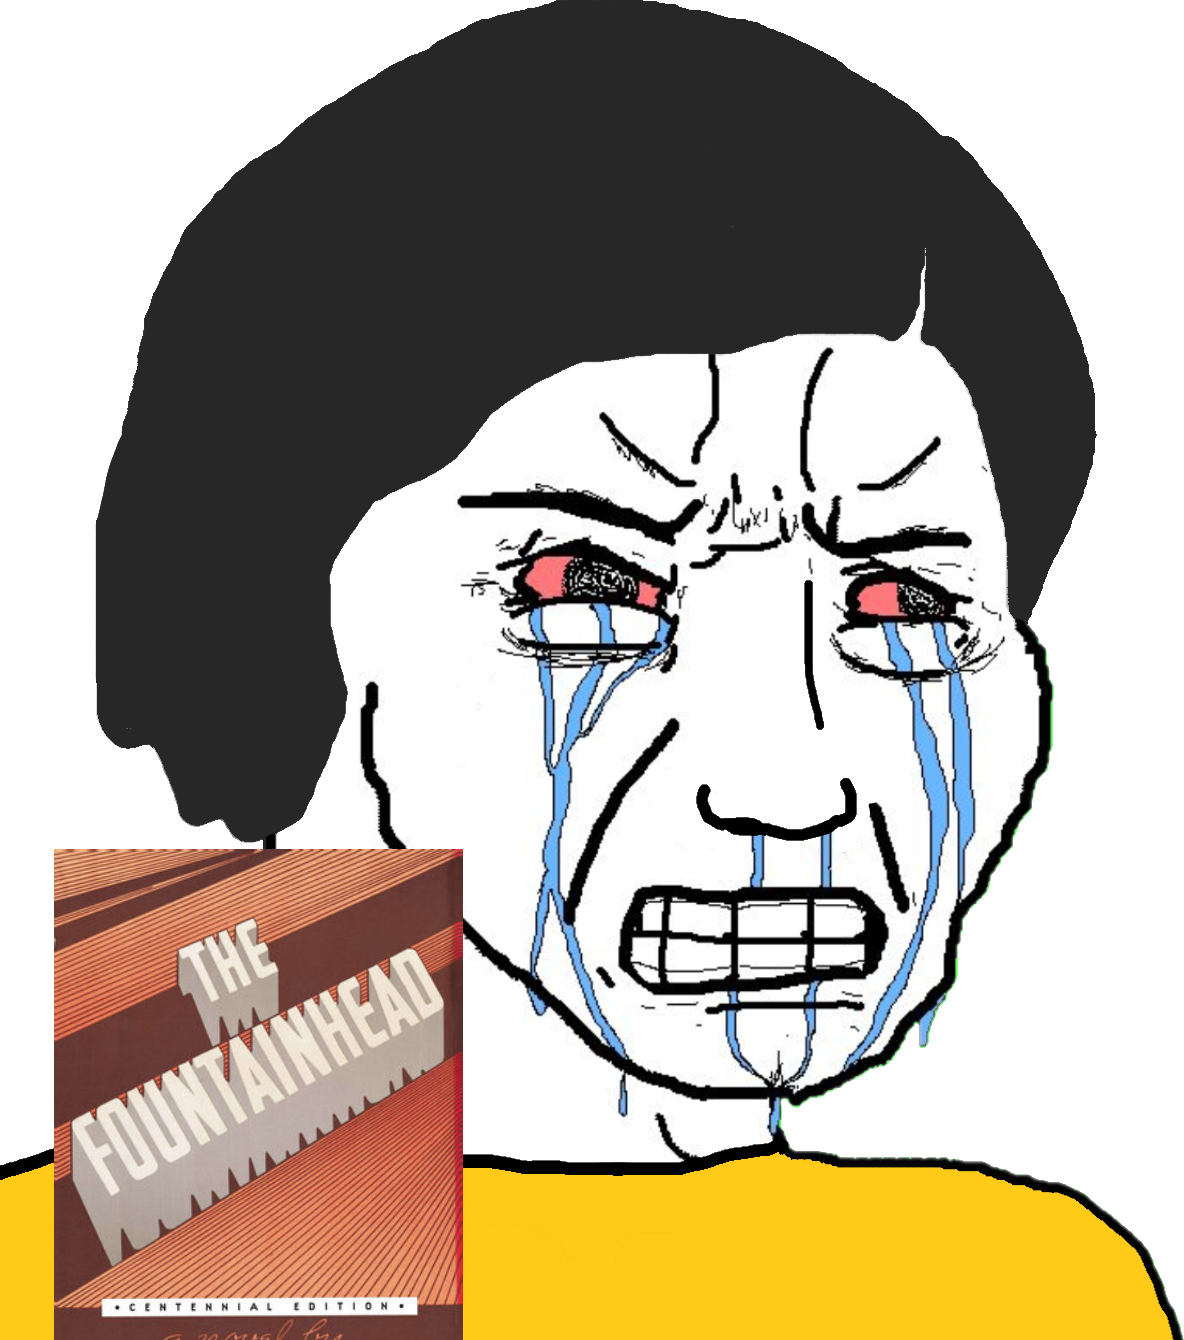
Label: 5_Crying_Wojak